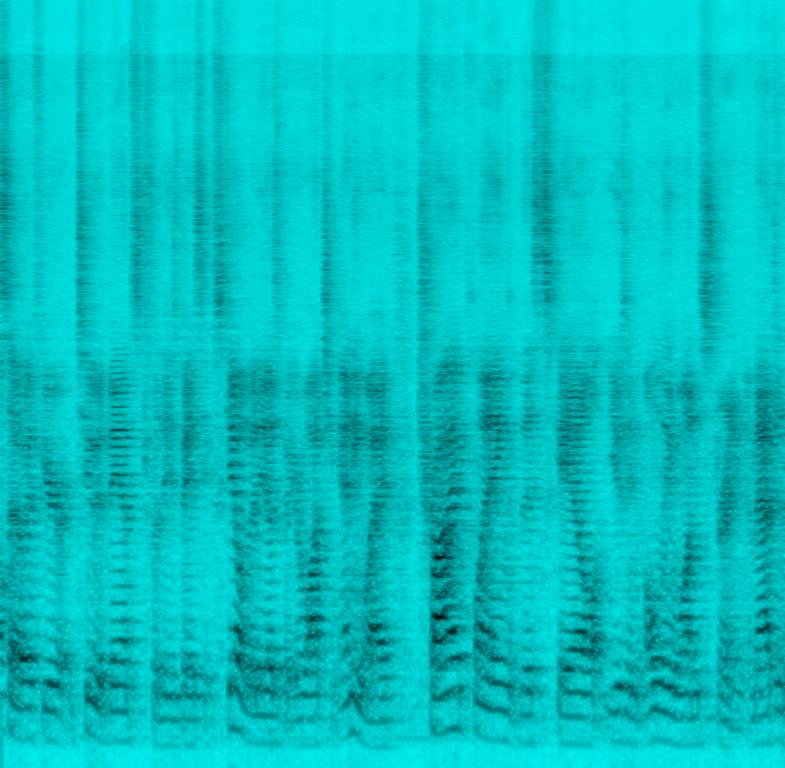
The low quality recording features a tutorial where a flat male vocalist is talking, after which a groovy bass guitar is playing. The recording is noisy and in mono.